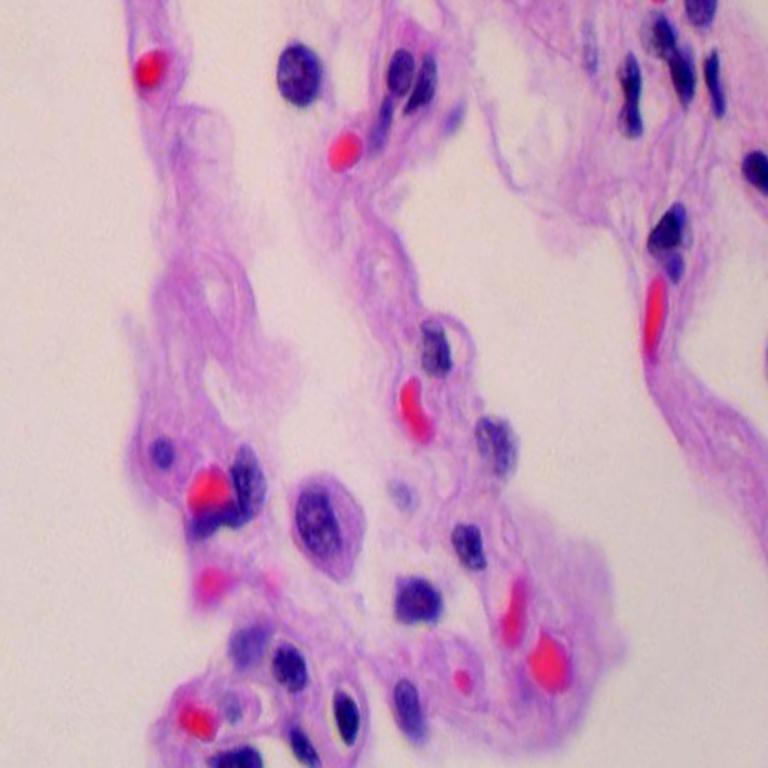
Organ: lung
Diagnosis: benign